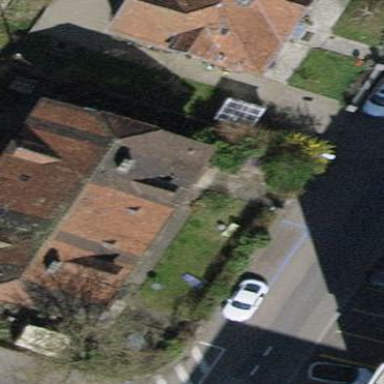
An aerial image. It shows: House with tile roof in half-hipped shape.